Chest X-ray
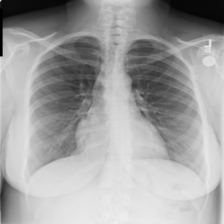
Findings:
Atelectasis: negative
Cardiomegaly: positive
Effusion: positive
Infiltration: negative
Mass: negative
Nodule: negative
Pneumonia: negative
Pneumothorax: negative
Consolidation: negative
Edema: negative
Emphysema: negative
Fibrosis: negative
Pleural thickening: negative
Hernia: negative